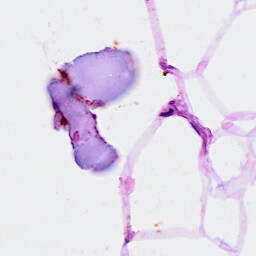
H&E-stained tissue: Breast